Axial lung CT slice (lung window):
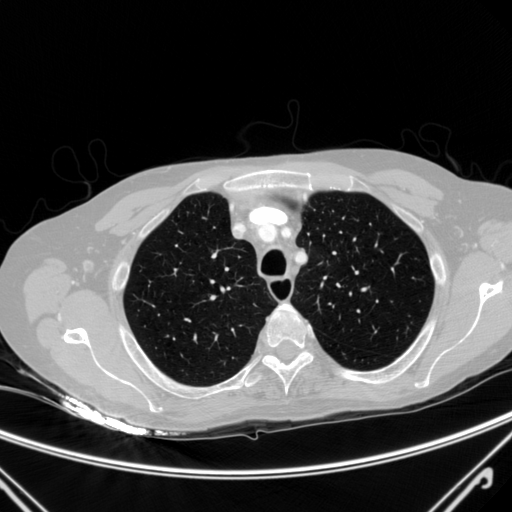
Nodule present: no